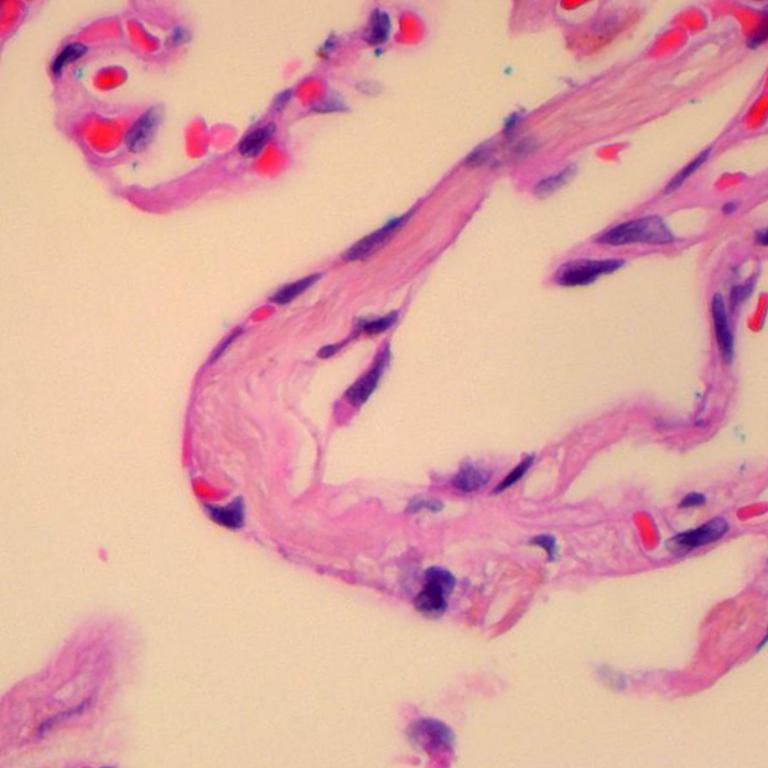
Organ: lung
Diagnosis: benign